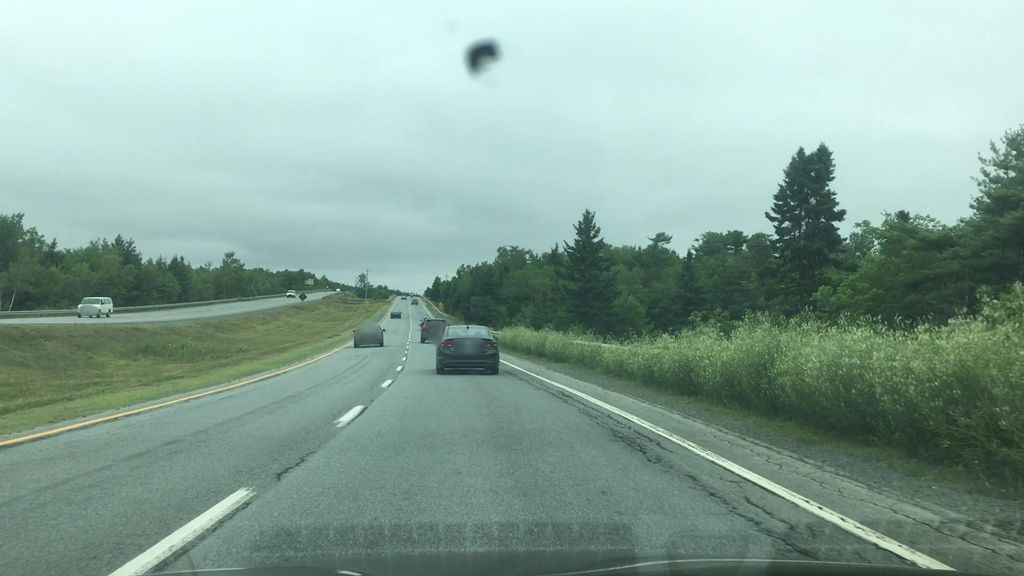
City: halifax